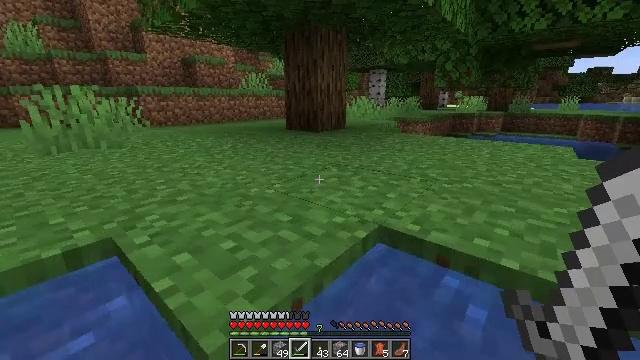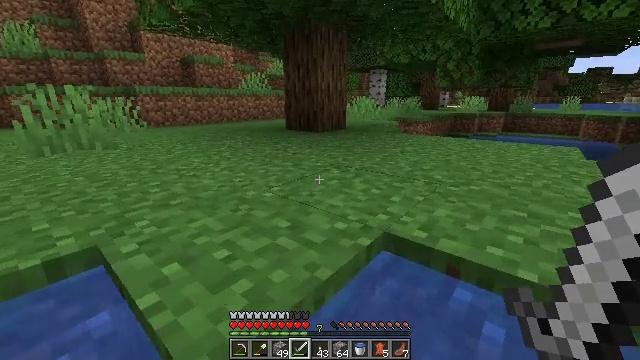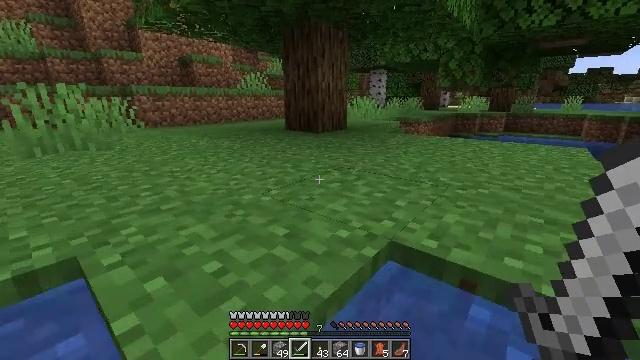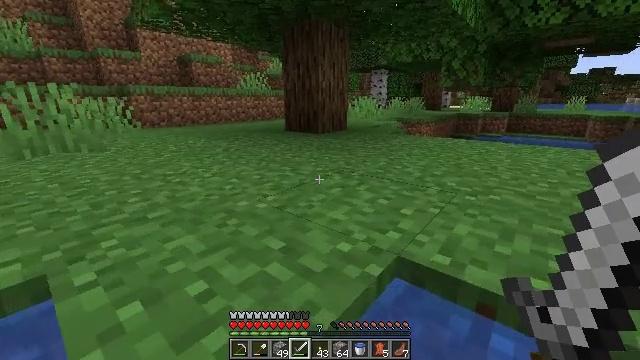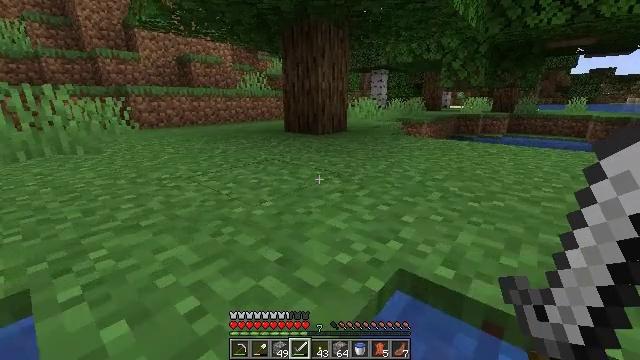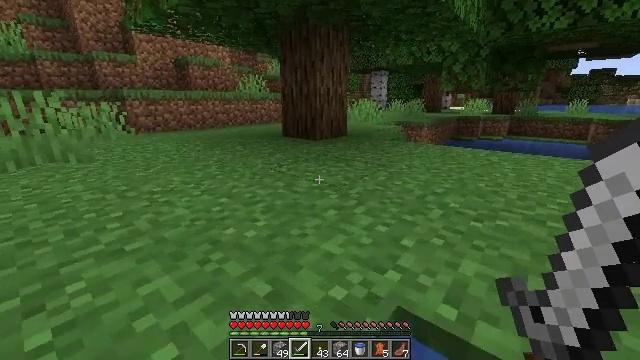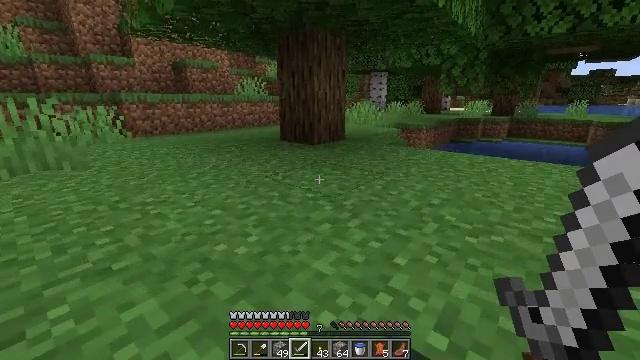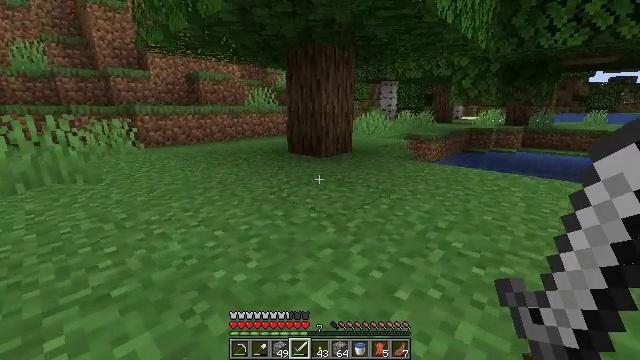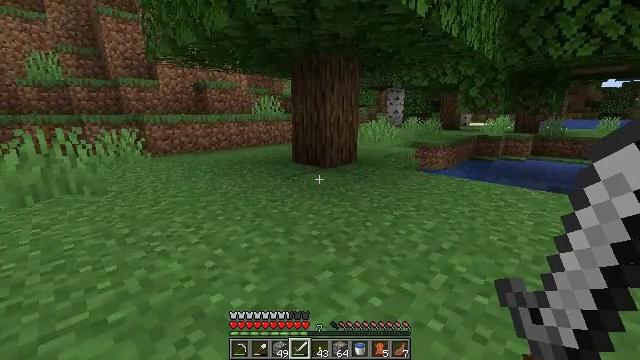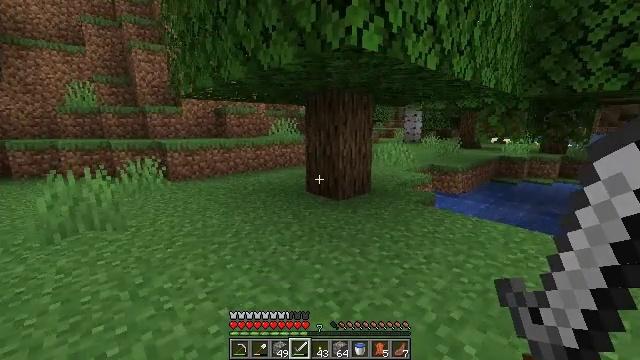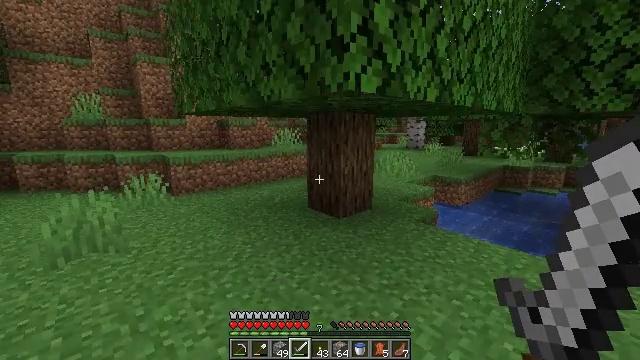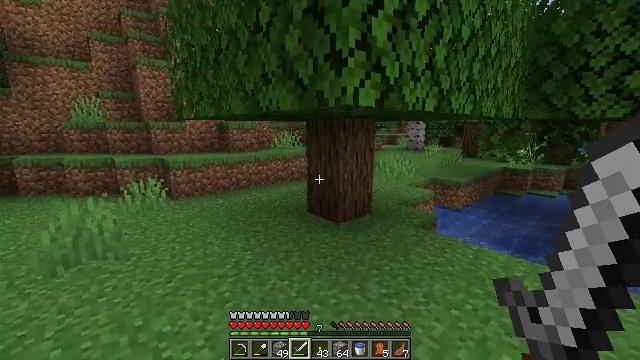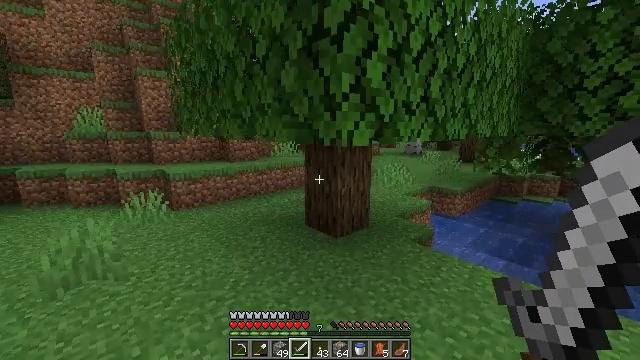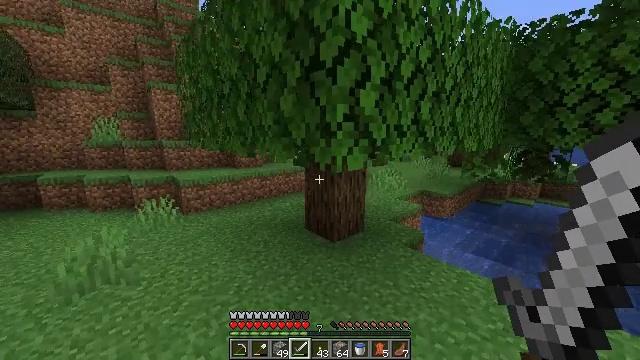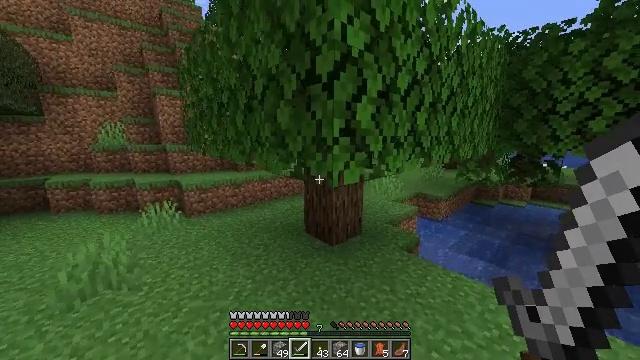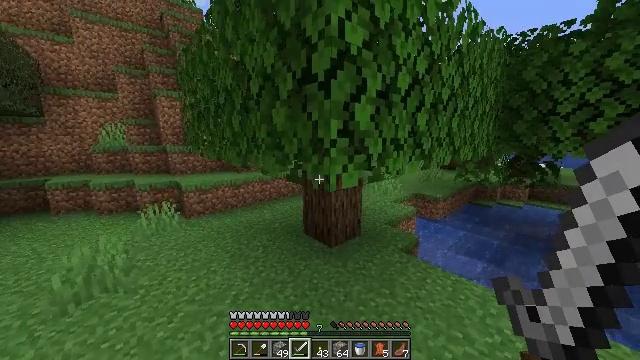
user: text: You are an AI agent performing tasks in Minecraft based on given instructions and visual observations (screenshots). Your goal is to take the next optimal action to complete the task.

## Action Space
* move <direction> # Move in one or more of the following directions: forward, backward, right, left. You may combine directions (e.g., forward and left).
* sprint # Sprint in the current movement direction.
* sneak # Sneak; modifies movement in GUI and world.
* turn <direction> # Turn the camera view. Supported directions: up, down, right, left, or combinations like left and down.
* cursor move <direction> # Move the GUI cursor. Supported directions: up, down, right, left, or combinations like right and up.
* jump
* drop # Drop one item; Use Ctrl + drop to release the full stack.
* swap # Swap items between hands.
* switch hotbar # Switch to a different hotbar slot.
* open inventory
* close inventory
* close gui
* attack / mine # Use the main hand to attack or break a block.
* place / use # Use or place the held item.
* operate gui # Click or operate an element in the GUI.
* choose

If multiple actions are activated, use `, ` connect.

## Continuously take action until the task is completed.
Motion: motion action
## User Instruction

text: Drop a peony.
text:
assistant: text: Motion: move forward, sprint
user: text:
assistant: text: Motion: move forward, sprint
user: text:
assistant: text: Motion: move forward, sprint, jump
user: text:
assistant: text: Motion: move forward, sprint, jump
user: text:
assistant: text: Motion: move forward, sprint, jump
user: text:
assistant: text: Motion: move forward, sprint, jump
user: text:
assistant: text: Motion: move forward, sprint, turn left and up, jump
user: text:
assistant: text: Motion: move forward, sprint, turn left and up, jump
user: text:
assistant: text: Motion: move forward, sprint, turn left and up, jump
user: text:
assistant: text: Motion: move forward, sprint, jump
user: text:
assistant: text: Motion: move forward, sprint, jump
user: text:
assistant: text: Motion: move forward, sprint, jump
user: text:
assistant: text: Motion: move forward, sprint, jump
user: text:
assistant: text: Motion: move forward, sprint, jump
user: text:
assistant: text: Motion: move forward, sprint, jump
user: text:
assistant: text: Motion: move forward, sprint, jump
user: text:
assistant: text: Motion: move forward, sprint, turn left, jump
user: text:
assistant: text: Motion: move forward, sprint
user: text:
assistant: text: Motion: move forward, sprint, turn left
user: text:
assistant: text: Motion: move forward, sprint, turn left
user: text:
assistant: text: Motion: move forward, sprint, turn left
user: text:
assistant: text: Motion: move forward and move left, sprint, turn left
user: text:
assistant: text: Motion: move forward and move left, sprint
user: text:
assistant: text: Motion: move forward and move left, sprint, turn right and up
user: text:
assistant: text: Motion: move forward and move left, sprint, turn right and up
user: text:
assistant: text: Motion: move forward and move left, sprint
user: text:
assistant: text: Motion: move forward and move left, sprint
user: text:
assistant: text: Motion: move forward and move left, sprint
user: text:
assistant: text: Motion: move forward and move left, sprint, turn right
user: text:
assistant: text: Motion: move forward and move left, sprint, turn right